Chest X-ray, PA view. Patient: 76 years old, sex M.
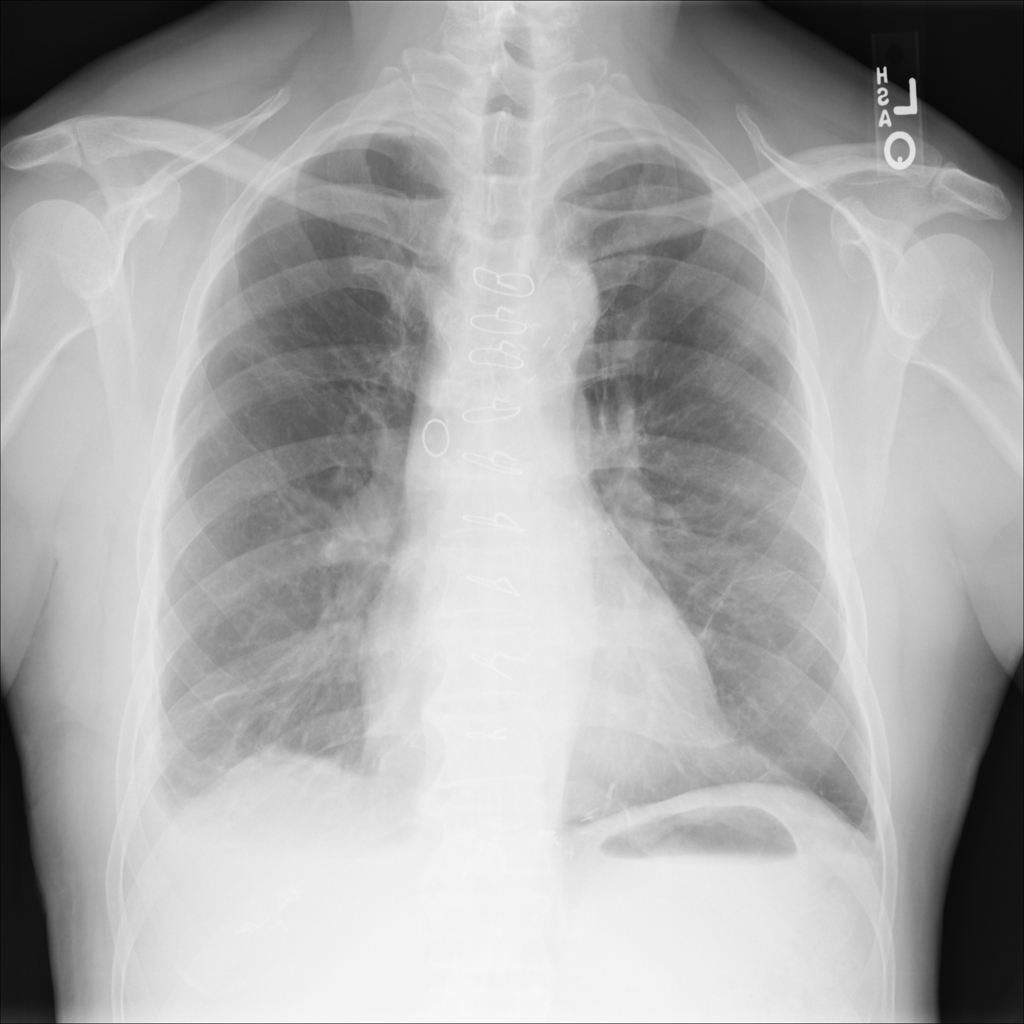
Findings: Atelectasis, Effusion